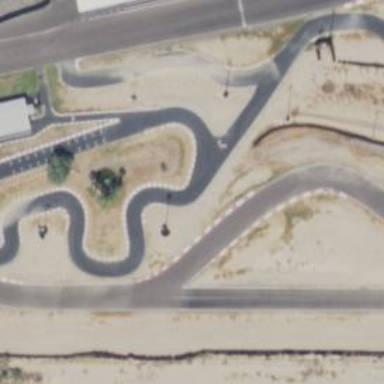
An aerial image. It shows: Motor sport raceway.